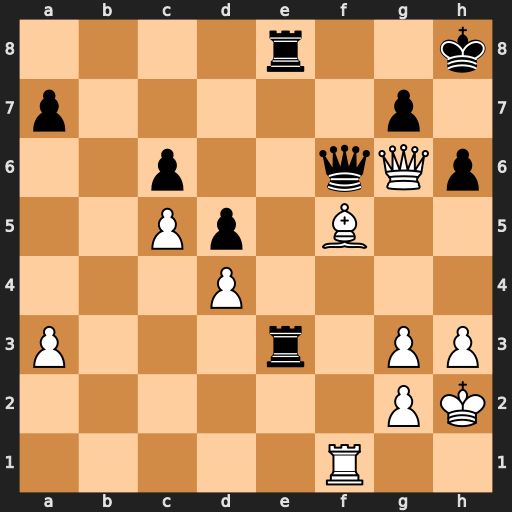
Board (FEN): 4r2k/p5p1/2p2qQp/2Pp1B2/3P4/P3r1PP/6PK/5R2
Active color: w
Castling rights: -
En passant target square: -
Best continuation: Qh7#